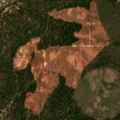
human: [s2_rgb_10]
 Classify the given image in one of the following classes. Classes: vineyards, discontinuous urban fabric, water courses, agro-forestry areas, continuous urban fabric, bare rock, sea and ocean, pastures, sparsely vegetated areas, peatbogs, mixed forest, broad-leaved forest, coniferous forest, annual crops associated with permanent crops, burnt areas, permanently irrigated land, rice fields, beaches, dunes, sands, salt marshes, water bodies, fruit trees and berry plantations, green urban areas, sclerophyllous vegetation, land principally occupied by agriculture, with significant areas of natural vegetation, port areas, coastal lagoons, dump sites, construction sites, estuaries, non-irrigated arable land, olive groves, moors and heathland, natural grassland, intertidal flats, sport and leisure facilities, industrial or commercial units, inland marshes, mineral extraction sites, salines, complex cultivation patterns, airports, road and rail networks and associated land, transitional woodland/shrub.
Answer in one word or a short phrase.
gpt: permanently irrigated land, olive groves, agro-forestry areas, broad-leaved forest